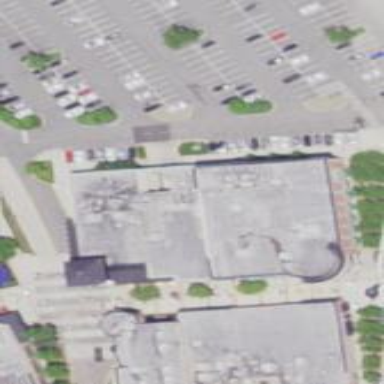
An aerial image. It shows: Mall building.